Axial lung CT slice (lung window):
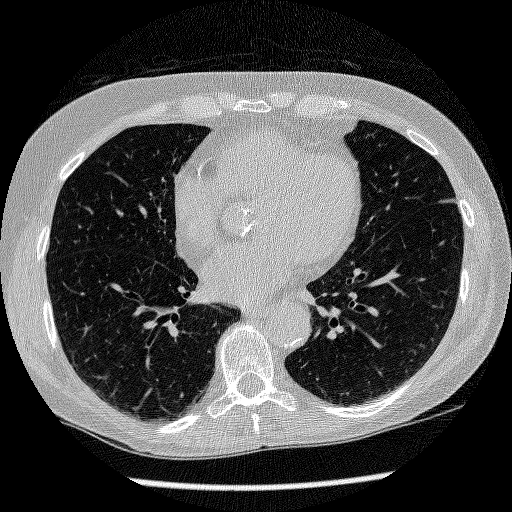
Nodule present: no